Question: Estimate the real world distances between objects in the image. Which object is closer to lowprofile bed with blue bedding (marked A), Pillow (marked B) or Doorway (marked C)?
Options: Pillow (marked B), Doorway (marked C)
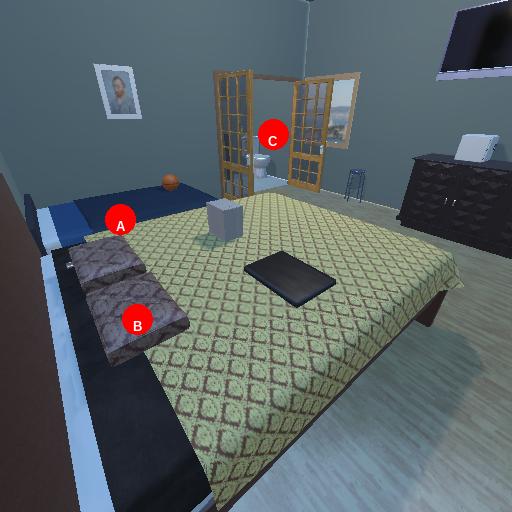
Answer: Pillow (marked B)